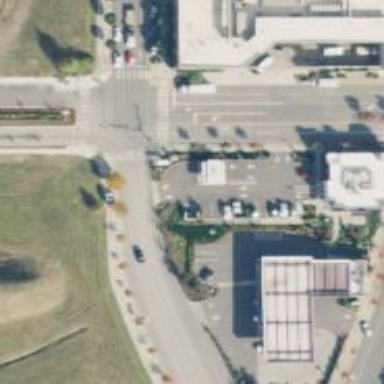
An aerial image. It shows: Footway with asphalt surface and crossing.